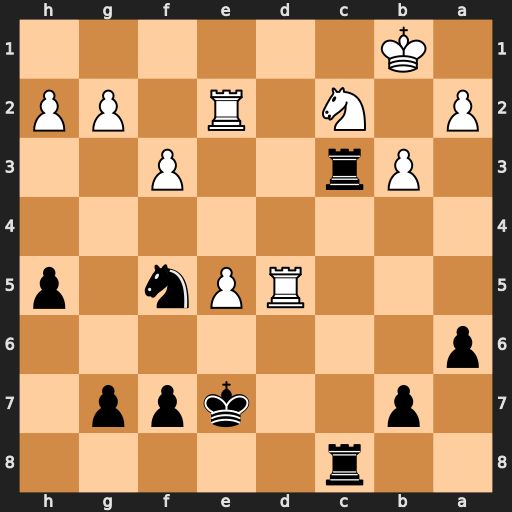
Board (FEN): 2r5/1p2kpp1/p7/3RPn1p/8/1Pr2P2/P1N1R1PP/1K6
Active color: b
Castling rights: -
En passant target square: -
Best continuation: Rxc2 Rxc2 Rxc2